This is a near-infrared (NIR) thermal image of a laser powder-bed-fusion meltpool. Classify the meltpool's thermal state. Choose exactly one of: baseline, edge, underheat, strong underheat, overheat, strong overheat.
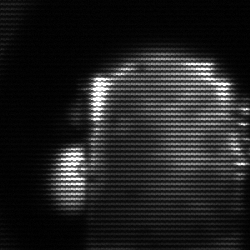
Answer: baseline